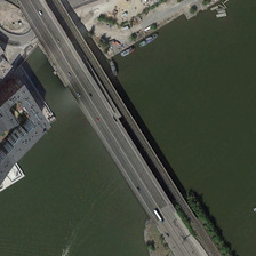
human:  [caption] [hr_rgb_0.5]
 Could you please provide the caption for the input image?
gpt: The truck is connected to the wasteland and the border area, and both sides are parked on the ship.

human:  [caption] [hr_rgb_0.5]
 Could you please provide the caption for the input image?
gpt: a long straight highway bridge paralleled with a narrow railway bridge spans the river .

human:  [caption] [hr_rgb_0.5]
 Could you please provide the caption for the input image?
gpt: The road on which the car travels is connected to the wasteland and the edge, and ships moored on both sides.

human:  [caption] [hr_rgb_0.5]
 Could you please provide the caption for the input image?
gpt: The road taken by the car is connected with the wasteland and the roadside. Boats are parked on both sides. Traffic, traffic, traffic, traffic, traffic, traffic, traffic, traffic, traffic.

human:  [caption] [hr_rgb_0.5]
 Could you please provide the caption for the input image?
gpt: The wagons joined the wilderness and the ends of the earth, and the ships stopped on both sides.